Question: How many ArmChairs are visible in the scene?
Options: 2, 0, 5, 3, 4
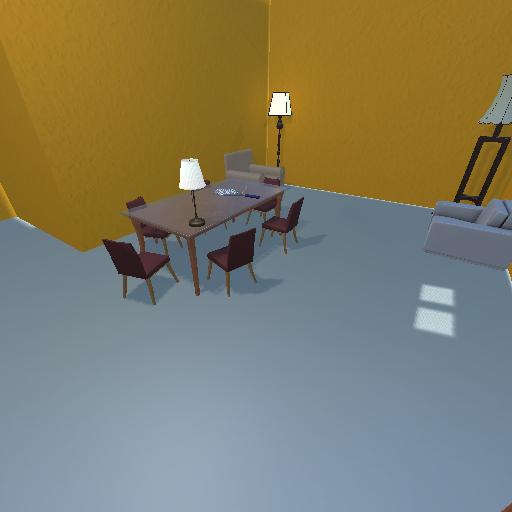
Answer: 2